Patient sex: M
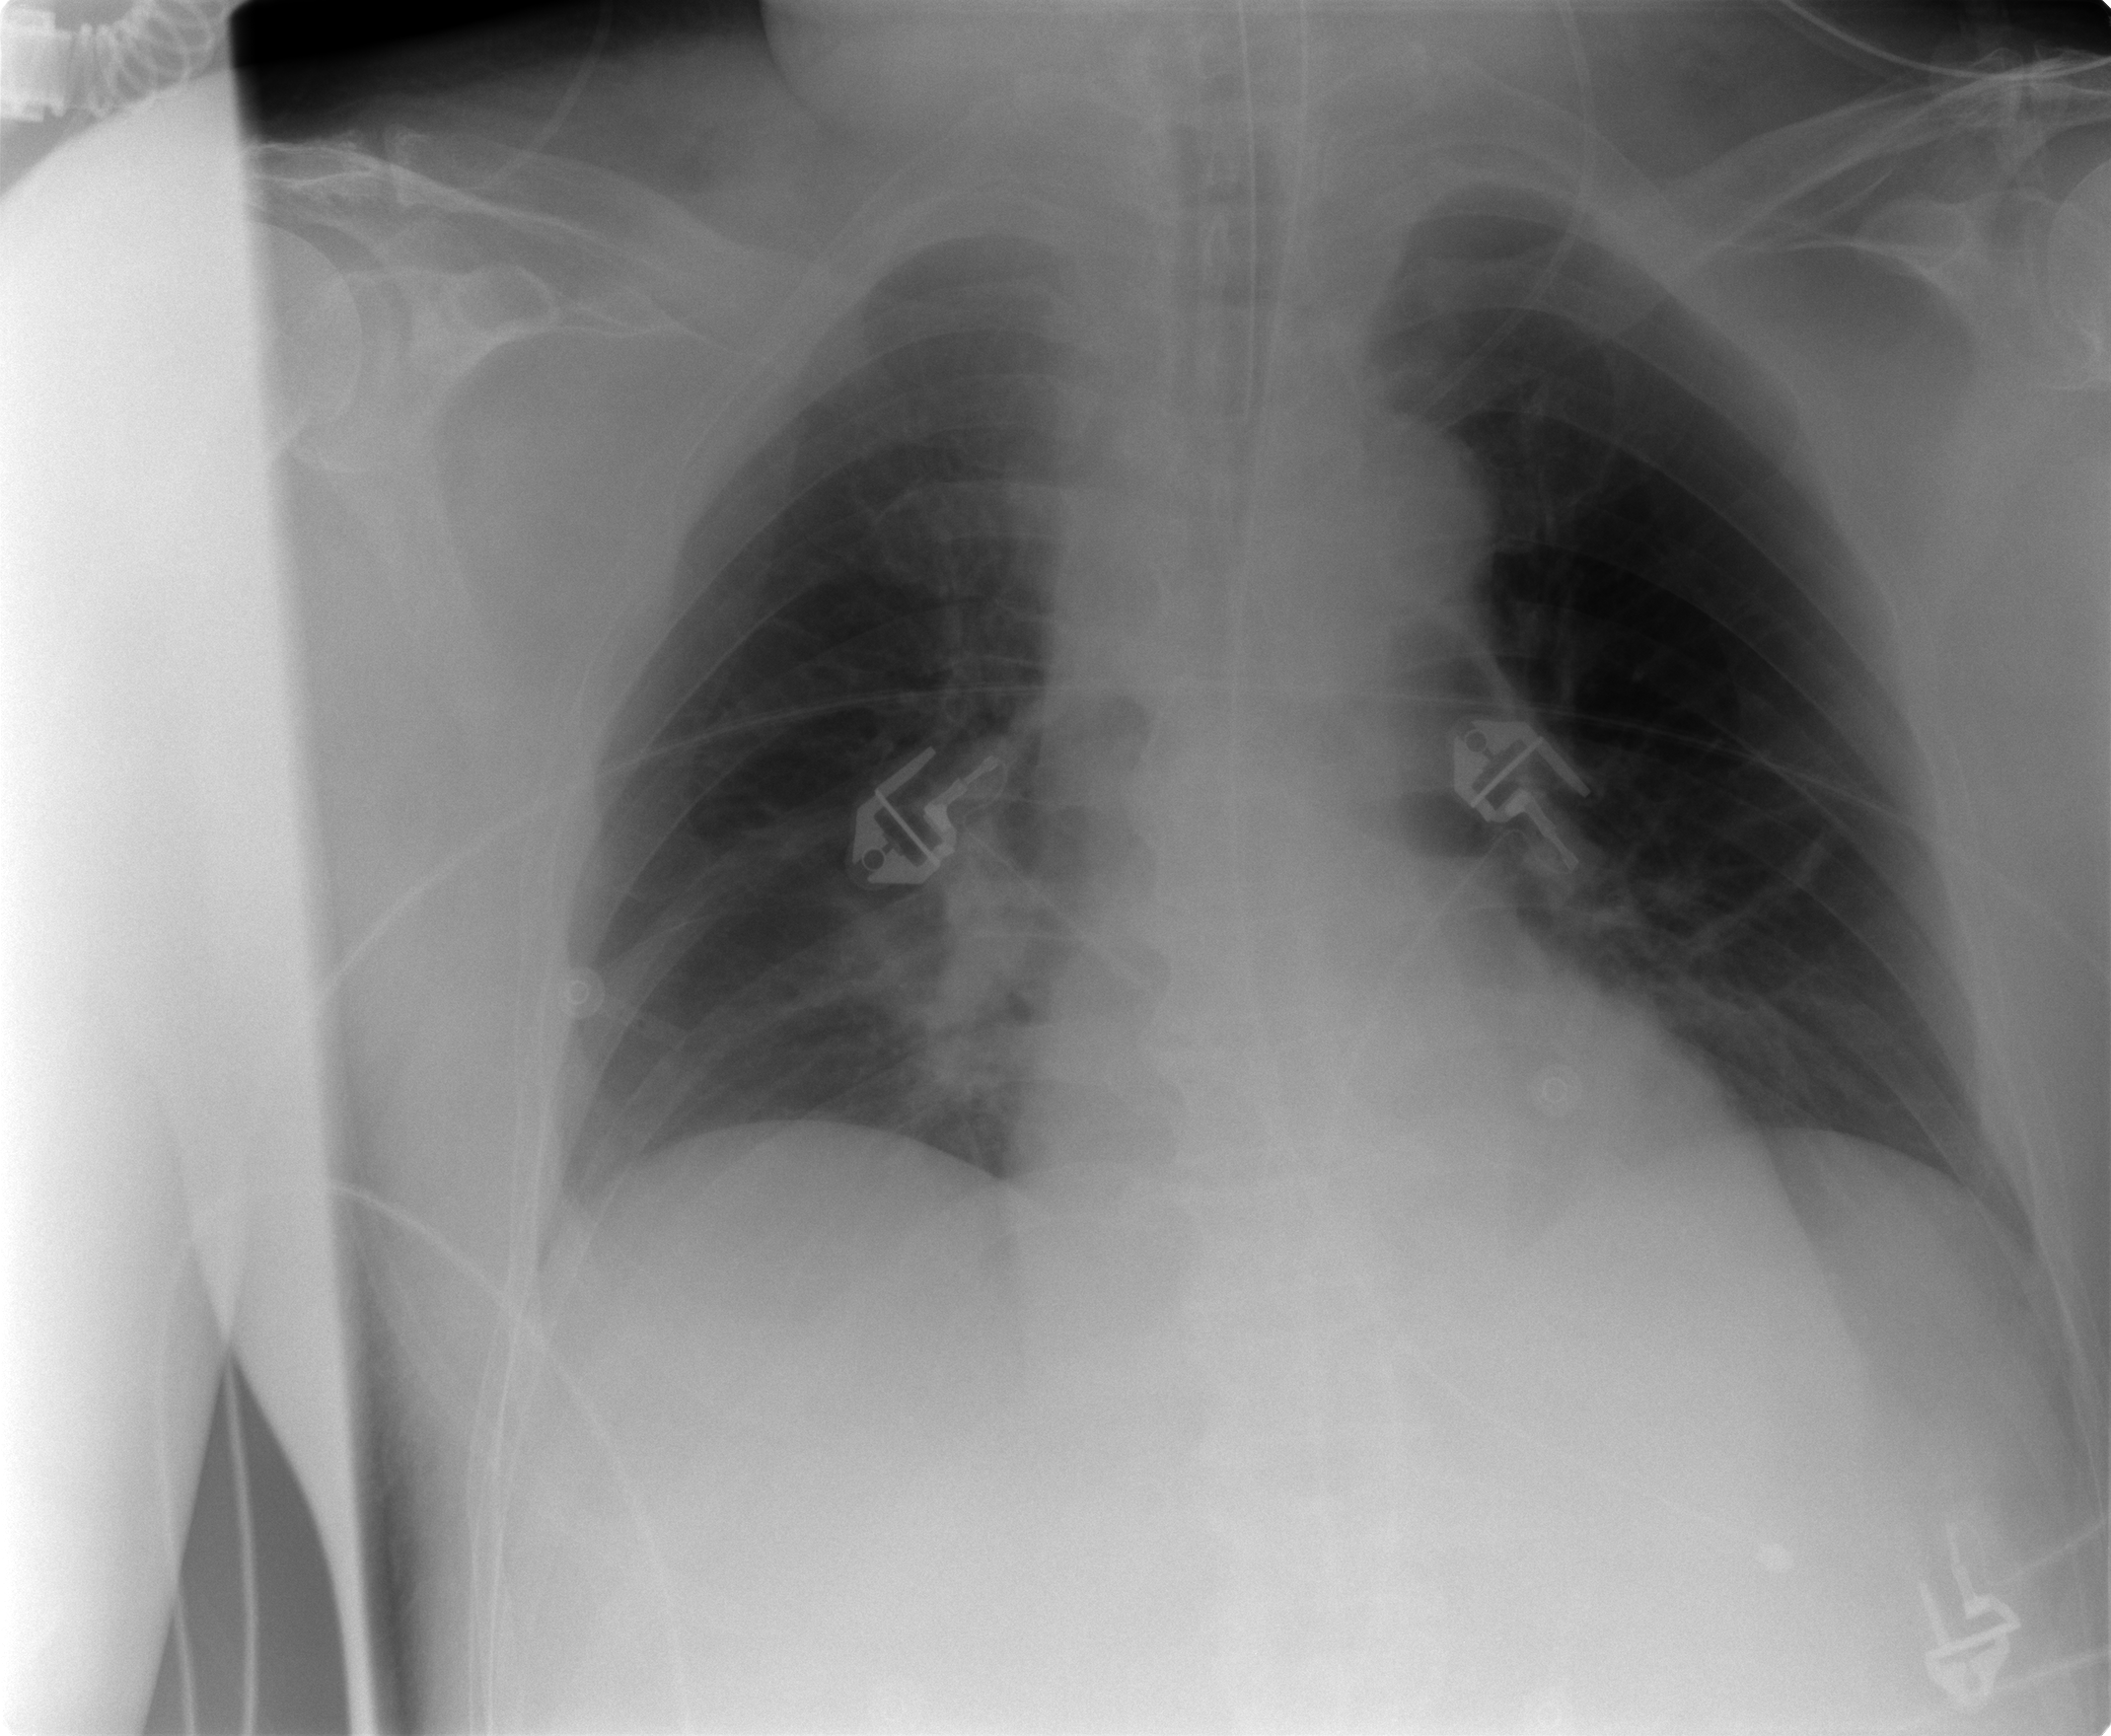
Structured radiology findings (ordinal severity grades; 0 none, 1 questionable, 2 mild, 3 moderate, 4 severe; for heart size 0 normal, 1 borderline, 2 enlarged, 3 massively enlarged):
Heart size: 0
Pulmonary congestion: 0
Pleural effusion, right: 0
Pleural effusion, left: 0
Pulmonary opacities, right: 0
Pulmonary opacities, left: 0
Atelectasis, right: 2
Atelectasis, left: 2